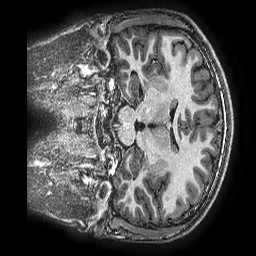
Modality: T1w
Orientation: coronal
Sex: male
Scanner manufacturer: ge
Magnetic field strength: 3 T
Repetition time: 0.00766 s
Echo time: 0.003476 s